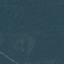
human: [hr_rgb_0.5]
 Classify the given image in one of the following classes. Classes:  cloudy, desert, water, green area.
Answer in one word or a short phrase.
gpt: green area